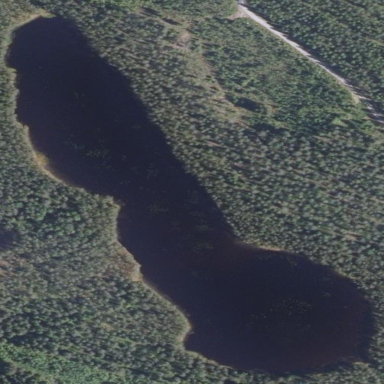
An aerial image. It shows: Serene lake.